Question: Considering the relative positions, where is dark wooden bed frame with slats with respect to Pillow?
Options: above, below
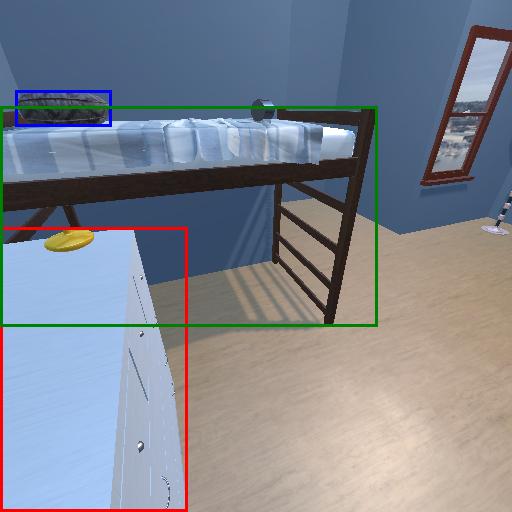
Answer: above